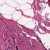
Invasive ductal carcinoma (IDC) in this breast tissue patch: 0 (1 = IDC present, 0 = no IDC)